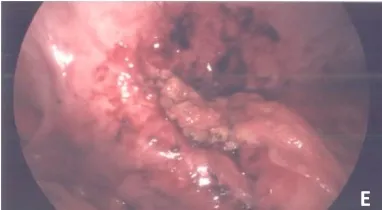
Completion of abscess cavity unroofing after IR drain was externally removed. Omental flap used to pack the unroofed chronic abscess cavity and secured in place with sutures.
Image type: endoscopy (gi_endoscopy)